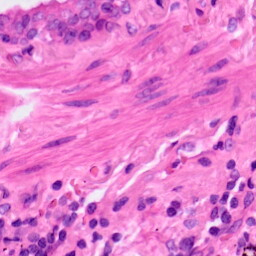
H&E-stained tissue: Lung